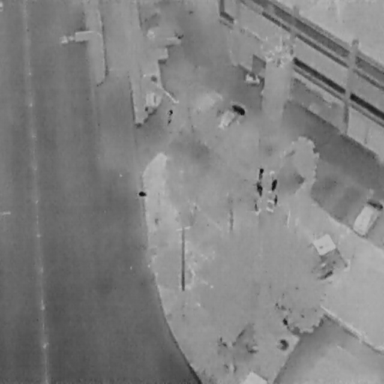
There is a Person in the infrared image.